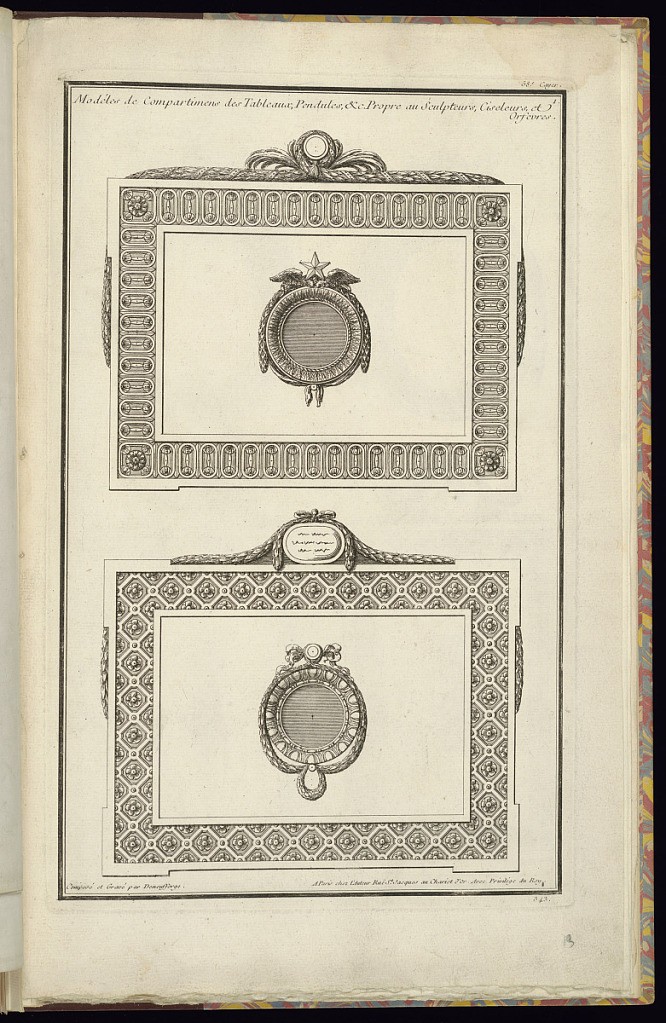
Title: Modèles de Compartimens des Tableaux, Pendules, &c. Propre au Sculpteurs, Ciseleurs et Orfevres
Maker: Jean-François de Neufforge, Flemish, 1714 – 1791
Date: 1763
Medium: Etching and engraving on laid paper
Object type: Print
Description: Four designs for frames - two rectangular frames with a roundel frame within each, decorated with neoclassical ornament and motifs such as repeating patterns, rosettes, festoons of laurel leaves, palm leaves, a star, wings, diaper and rosette pattern, gadrooning, and ribbons. The plate is titled, numbered, and signed.